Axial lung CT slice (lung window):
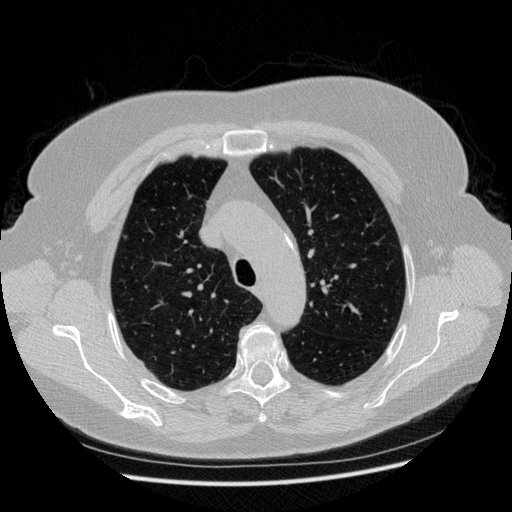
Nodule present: no